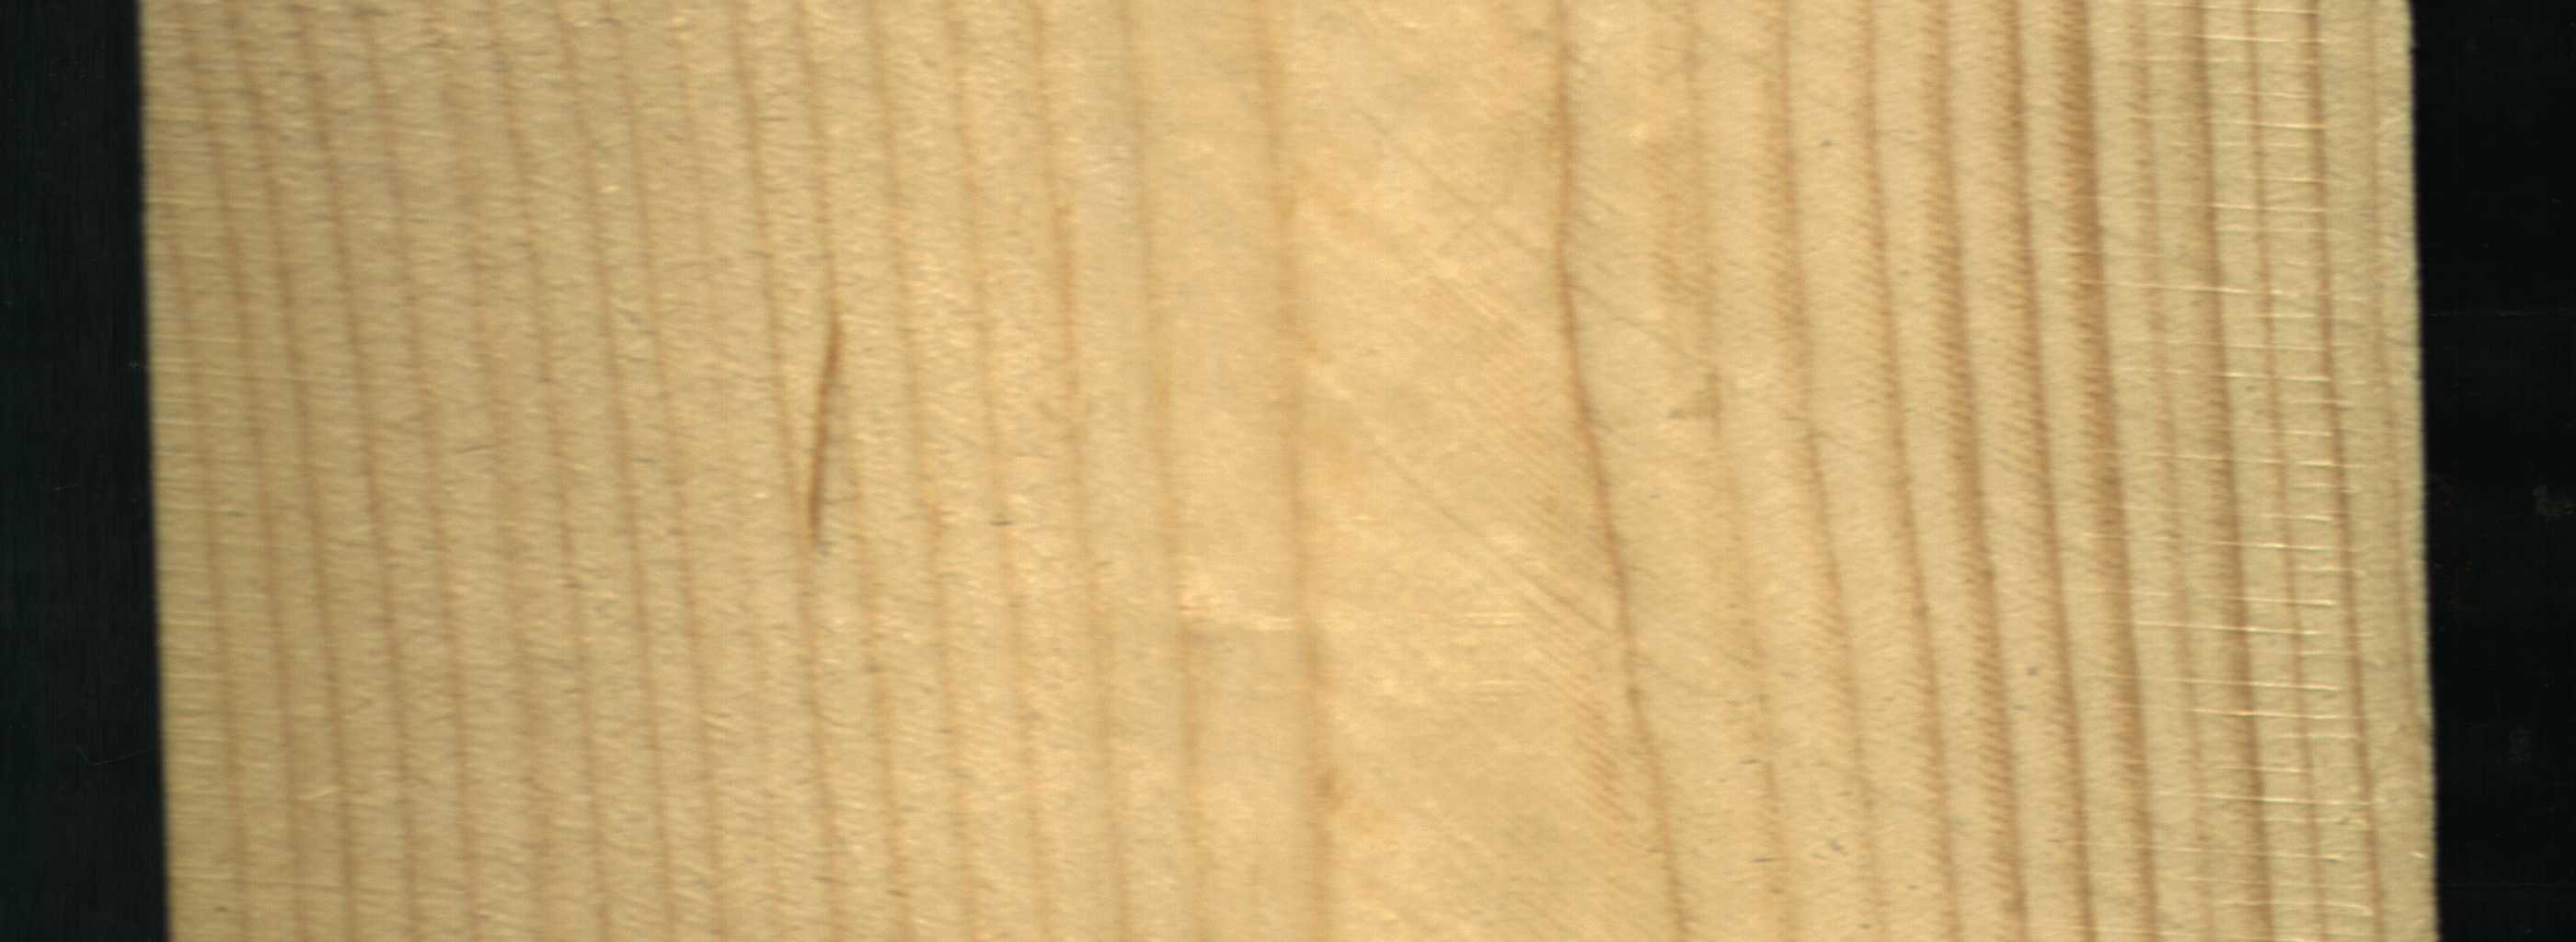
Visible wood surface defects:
resin